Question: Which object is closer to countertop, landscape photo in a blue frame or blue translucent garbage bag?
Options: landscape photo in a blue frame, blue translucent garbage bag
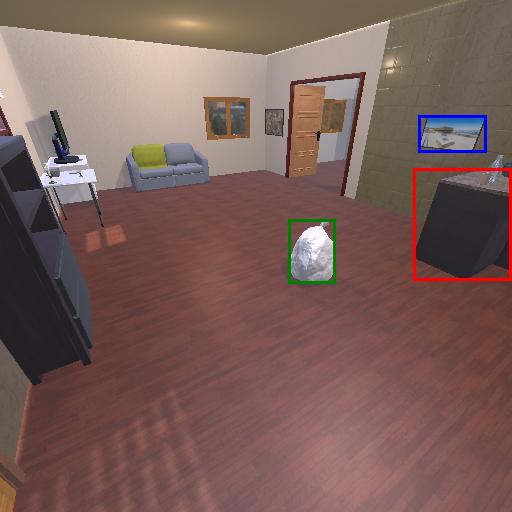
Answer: landscape photo in a blue frame